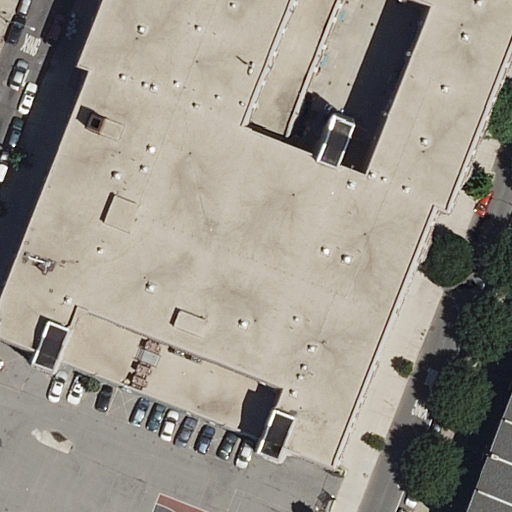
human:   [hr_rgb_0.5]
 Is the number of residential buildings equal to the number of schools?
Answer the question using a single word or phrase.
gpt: no

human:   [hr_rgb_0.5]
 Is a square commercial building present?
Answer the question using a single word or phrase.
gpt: no

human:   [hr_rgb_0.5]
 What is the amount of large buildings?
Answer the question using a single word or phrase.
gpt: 1

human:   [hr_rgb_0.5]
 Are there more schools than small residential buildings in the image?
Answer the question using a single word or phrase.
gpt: no

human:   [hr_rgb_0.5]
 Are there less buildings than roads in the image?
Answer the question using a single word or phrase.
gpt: no

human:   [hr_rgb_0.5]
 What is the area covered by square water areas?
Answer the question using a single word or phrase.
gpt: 0m2

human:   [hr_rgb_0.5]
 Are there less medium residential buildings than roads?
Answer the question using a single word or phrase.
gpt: yes

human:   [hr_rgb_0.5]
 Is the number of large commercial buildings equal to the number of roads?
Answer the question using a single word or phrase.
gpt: no

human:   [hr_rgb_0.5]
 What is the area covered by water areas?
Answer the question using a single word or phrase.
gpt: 0m2

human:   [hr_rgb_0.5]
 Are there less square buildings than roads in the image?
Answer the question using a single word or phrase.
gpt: yes

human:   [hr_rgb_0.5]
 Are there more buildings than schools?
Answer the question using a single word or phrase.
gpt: yes

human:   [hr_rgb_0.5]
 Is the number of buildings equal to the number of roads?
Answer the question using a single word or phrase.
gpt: no

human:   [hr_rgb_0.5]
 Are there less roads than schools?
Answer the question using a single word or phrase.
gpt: no

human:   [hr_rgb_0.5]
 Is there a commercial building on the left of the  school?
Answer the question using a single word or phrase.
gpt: no

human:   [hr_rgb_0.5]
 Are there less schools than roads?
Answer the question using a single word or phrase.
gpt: yes

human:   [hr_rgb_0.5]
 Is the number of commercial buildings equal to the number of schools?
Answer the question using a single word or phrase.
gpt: no

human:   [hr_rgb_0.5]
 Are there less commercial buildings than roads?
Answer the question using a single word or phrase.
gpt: yes

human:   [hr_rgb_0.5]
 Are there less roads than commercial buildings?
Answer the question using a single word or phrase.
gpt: no

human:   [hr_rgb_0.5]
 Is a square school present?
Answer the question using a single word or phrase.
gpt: no

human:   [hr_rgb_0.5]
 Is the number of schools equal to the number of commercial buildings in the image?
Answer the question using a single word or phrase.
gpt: no

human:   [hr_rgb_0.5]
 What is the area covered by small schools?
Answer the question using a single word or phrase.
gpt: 0m2

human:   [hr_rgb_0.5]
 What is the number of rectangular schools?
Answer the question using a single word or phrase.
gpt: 1

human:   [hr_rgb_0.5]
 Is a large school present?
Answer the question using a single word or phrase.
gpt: yes

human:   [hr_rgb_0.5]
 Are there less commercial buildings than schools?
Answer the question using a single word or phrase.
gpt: yes

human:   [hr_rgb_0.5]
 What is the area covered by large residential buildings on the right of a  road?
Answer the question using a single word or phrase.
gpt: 0m2

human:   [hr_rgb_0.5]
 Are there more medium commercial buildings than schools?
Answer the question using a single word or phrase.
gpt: no

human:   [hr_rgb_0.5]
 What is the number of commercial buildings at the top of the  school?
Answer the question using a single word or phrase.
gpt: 0

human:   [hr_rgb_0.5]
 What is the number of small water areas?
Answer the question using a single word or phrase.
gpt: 0

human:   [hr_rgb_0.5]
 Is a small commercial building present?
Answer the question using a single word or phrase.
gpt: no

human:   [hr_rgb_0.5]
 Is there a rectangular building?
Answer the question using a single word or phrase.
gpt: yes

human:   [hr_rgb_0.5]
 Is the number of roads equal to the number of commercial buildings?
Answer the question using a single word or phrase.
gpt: no

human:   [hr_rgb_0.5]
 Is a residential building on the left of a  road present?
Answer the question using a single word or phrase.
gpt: no

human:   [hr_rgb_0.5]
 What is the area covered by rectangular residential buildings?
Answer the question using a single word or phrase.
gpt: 102m2

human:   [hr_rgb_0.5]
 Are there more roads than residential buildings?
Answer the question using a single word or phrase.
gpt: no

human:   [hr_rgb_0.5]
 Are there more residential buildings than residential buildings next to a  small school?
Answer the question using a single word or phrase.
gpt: yes

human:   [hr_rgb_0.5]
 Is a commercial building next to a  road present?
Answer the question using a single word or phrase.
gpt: no